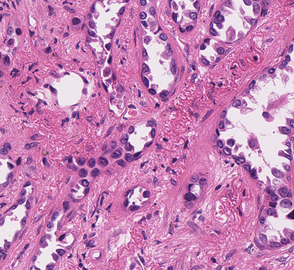
Tumor epithelial tissue: yes
Tumor-associated stroma tissue: yes
Normal tissue: no